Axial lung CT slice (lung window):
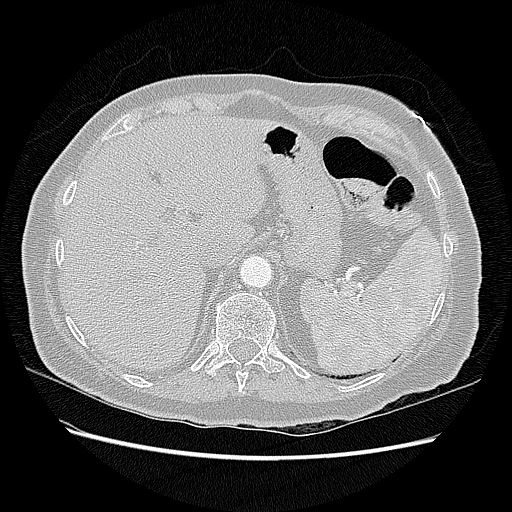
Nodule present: no